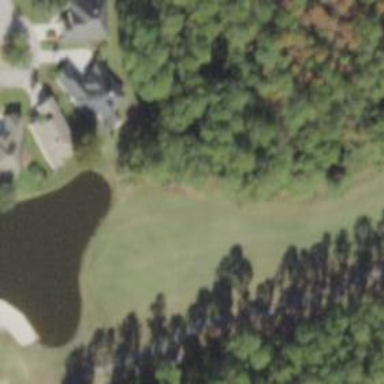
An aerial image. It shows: View of golf hole.